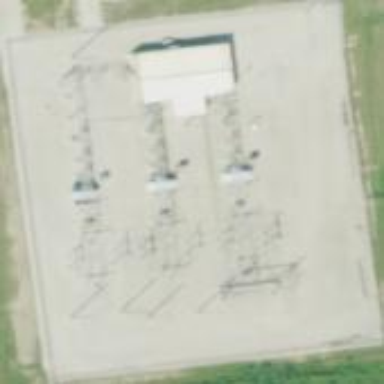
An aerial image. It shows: Industrial power substation enclosed by fence.